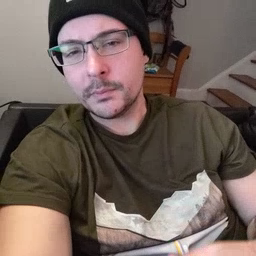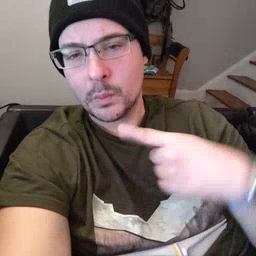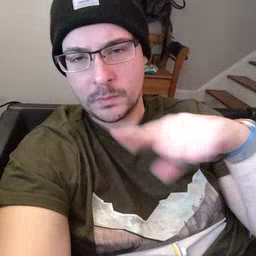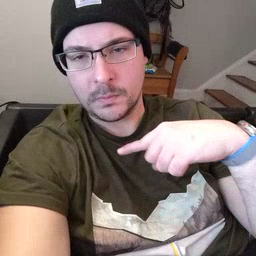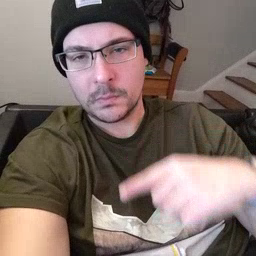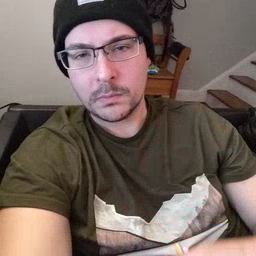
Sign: weus